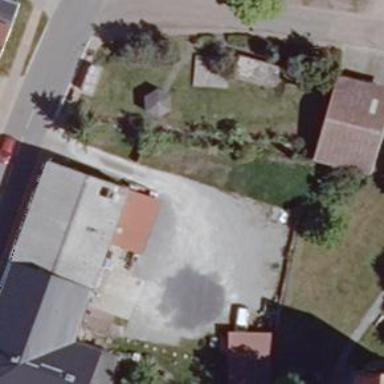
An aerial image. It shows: Building that houses car repair shop.